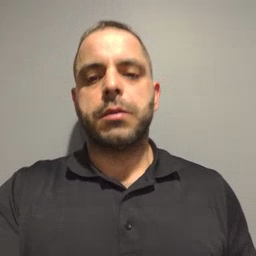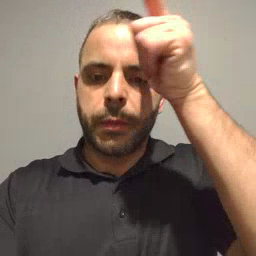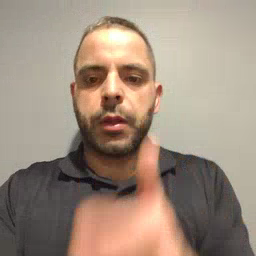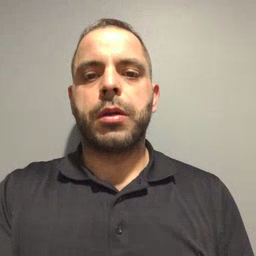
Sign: brother